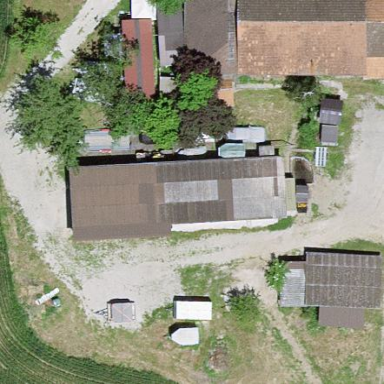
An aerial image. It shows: Stable building.